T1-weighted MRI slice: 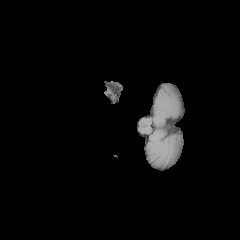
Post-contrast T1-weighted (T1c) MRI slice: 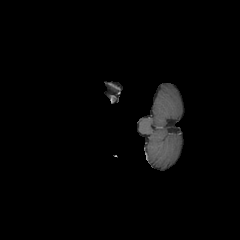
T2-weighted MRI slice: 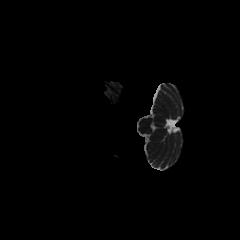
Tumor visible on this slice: no